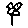
Label: flower